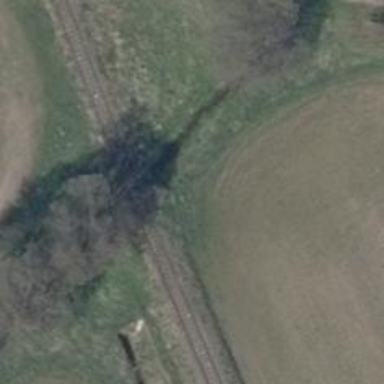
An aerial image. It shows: Railway signal.